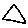
Label: triangle